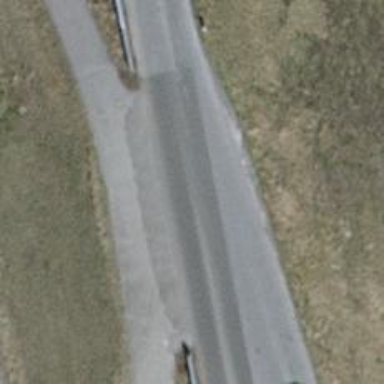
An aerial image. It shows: Unclassified road with asphalt surface. The road is bordered by embankment and has opposite cycleway.